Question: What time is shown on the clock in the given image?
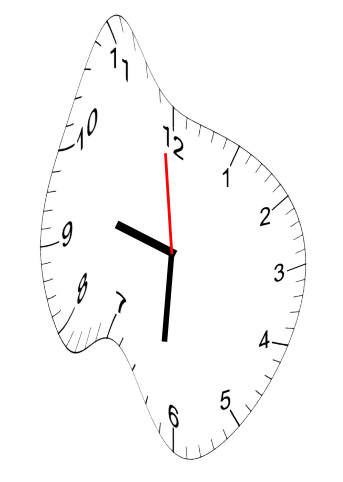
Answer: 09:30:59